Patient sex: M
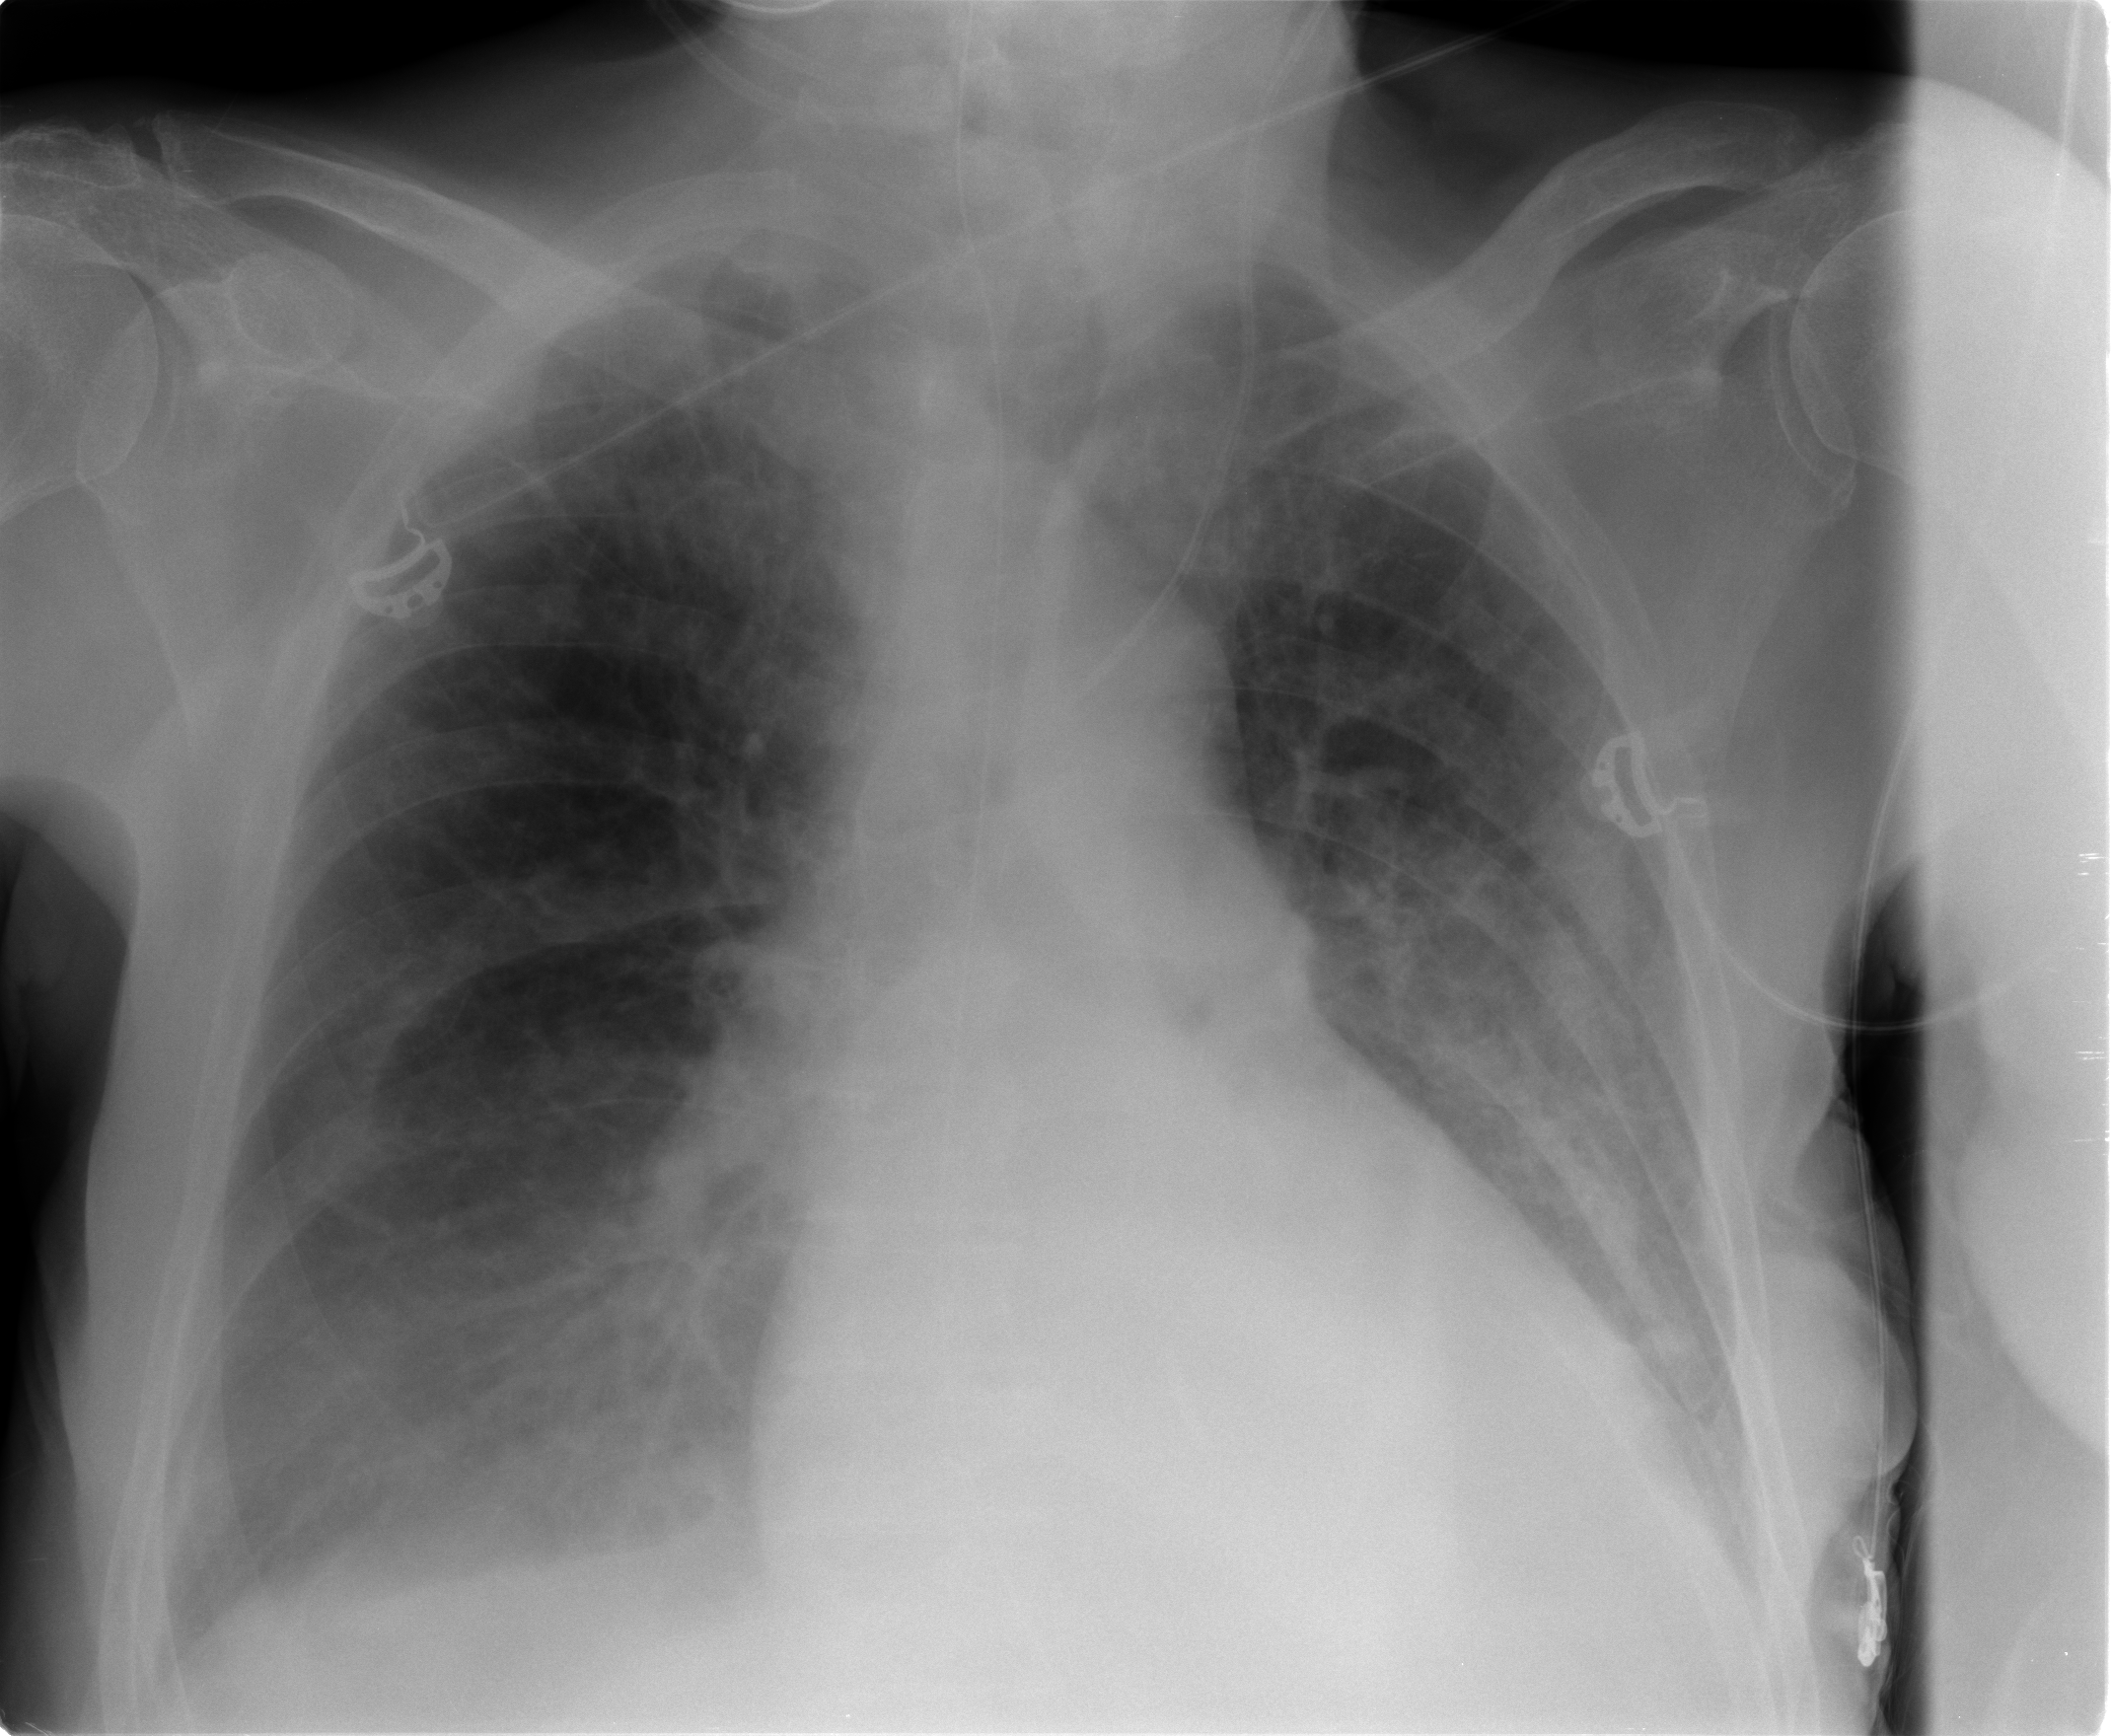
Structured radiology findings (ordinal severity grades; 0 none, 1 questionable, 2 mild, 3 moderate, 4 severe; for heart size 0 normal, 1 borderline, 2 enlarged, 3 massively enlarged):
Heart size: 1
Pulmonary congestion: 2
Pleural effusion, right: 1
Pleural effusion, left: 1
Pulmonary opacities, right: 2
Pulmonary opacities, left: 2
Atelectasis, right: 2
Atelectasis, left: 2